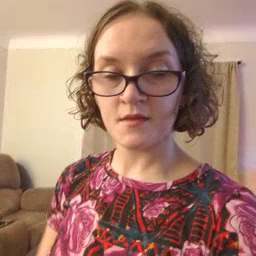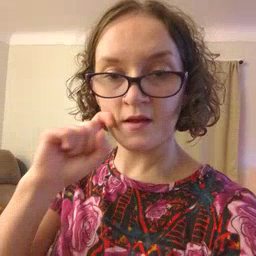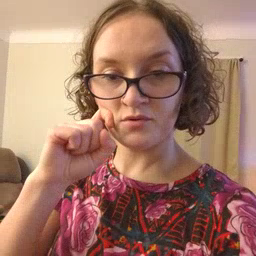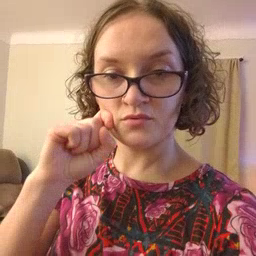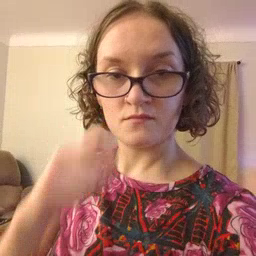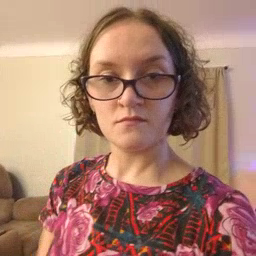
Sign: apple